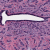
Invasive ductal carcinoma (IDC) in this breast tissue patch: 1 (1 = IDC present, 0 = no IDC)